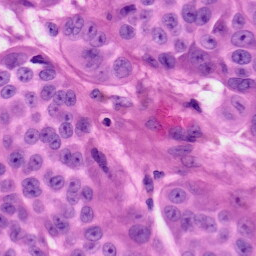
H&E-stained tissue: Skin